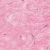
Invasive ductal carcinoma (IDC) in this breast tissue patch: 0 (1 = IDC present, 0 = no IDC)